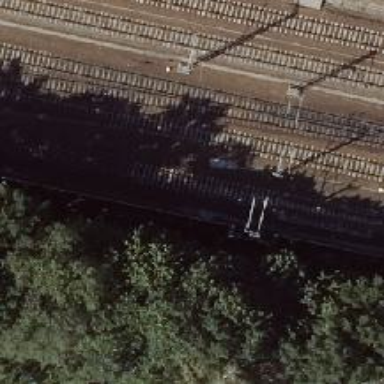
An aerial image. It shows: Railway signal.